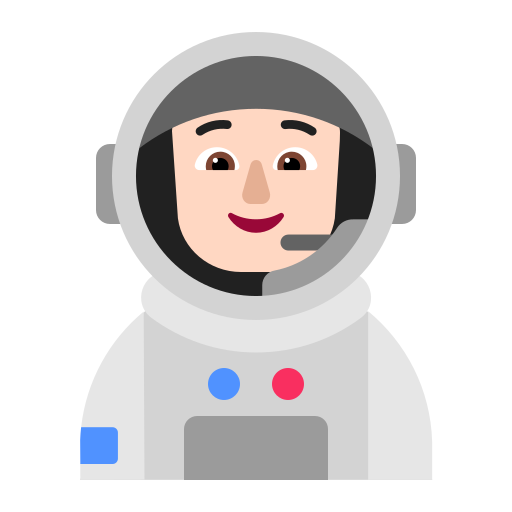
astronaut flat light